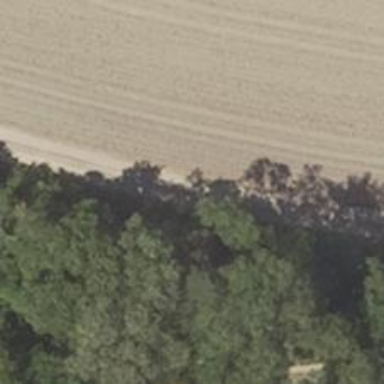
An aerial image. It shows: Dirt track road with grade 3 tracktype.